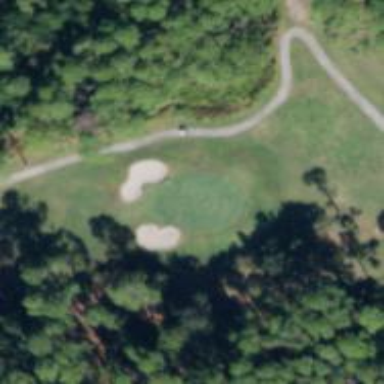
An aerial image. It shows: View of golf hole.